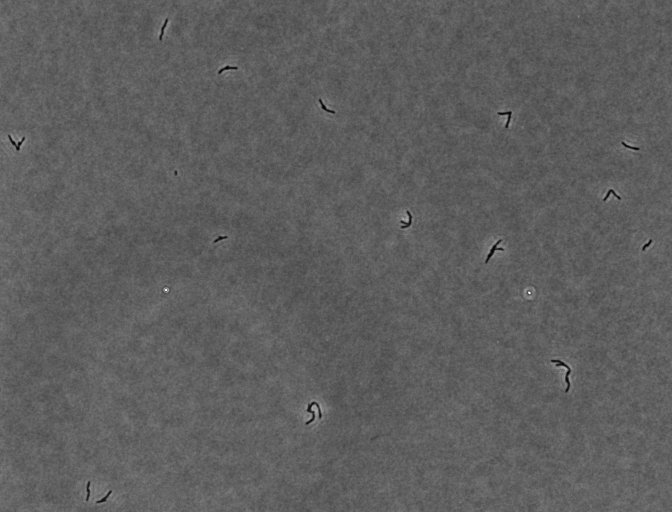
Phase contrast microscopy, 20x objective, 3 h incubation